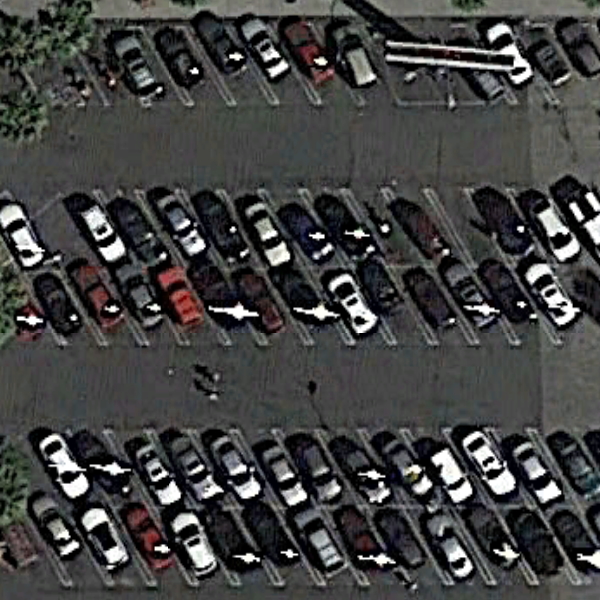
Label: Parking